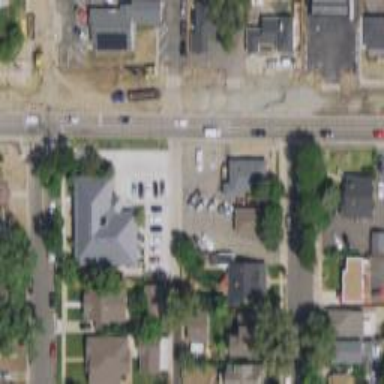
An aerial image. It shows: Alleyway designated as service road.